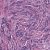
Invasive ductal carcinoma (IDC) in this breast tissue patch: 1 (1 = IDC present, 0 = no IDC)